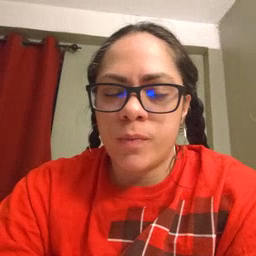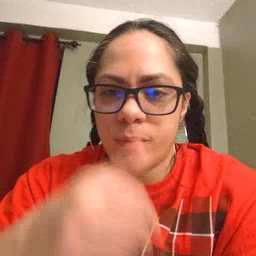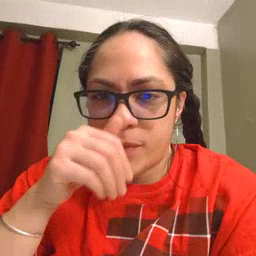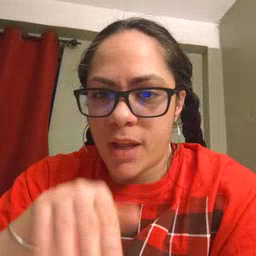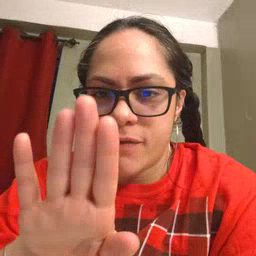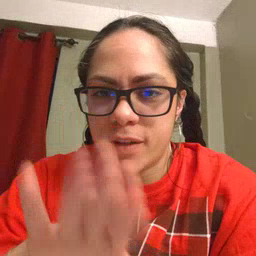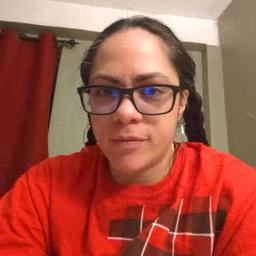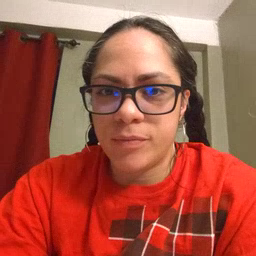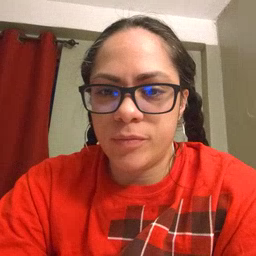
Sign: elephant